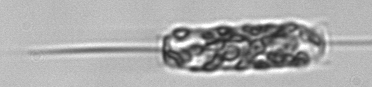
Label: Ditylum_brightwellii